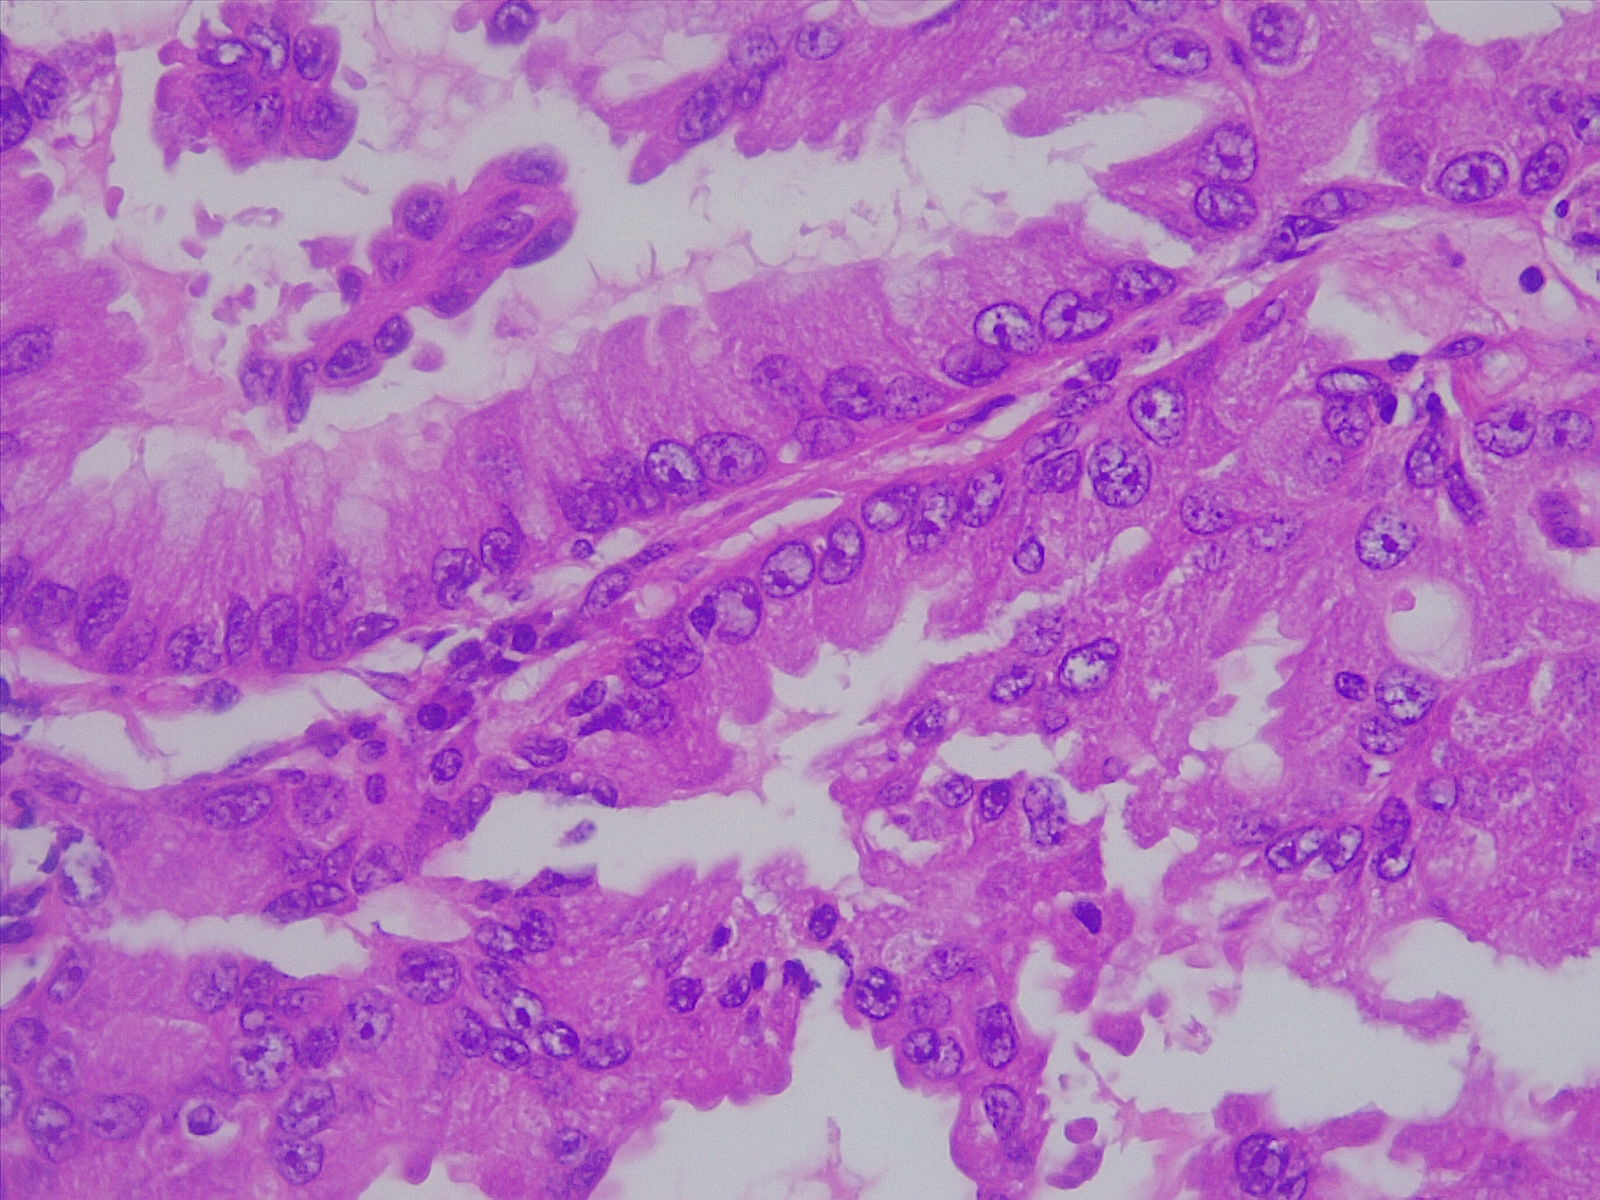
Label: lung adenocarcinoma, well differentiated